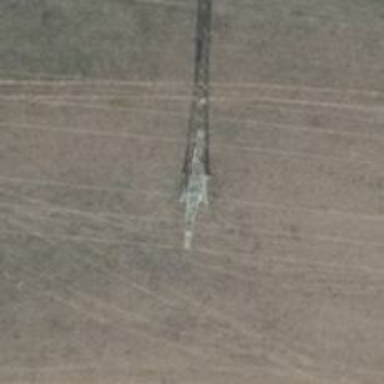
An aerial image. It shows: Power tower.